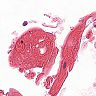
Metastatic tissue present: no